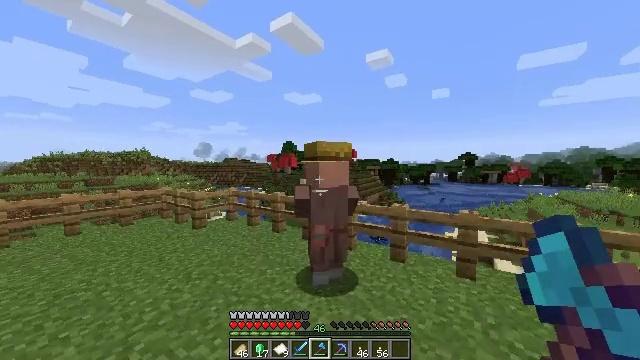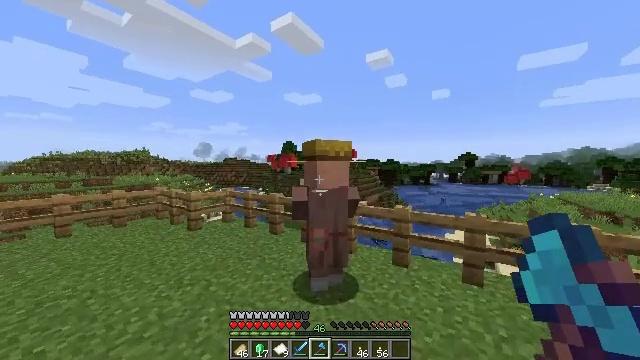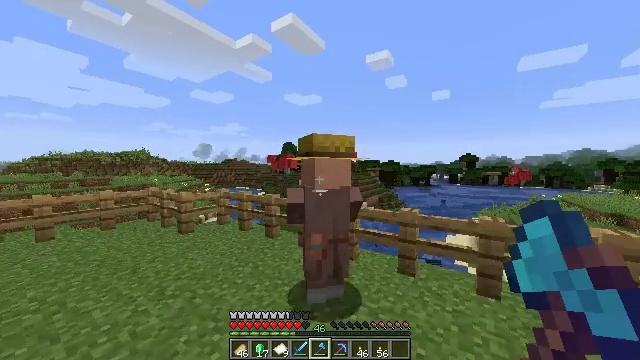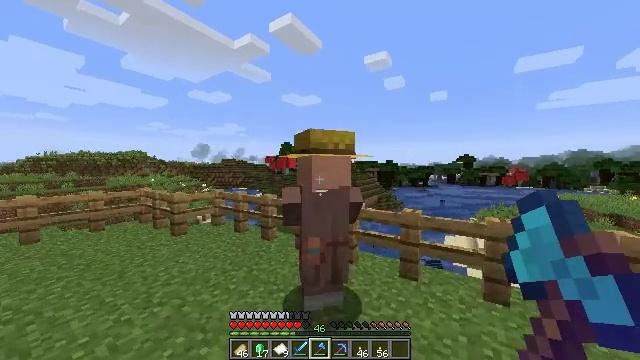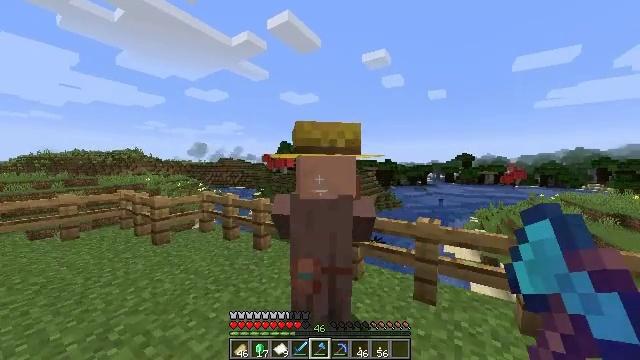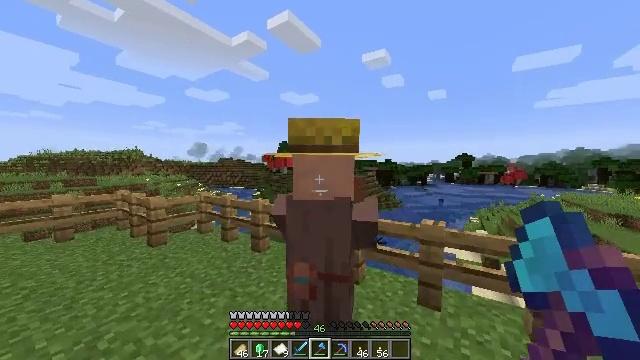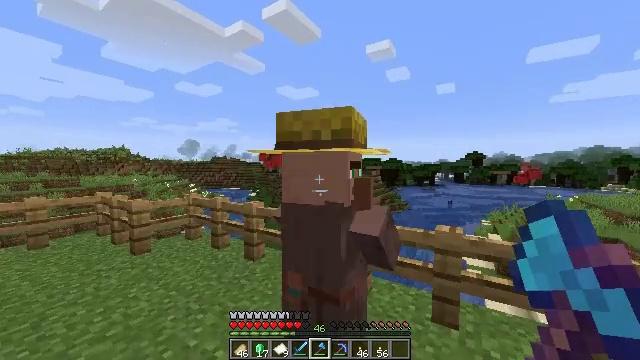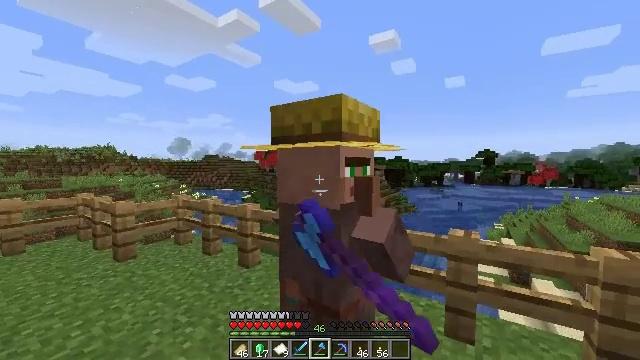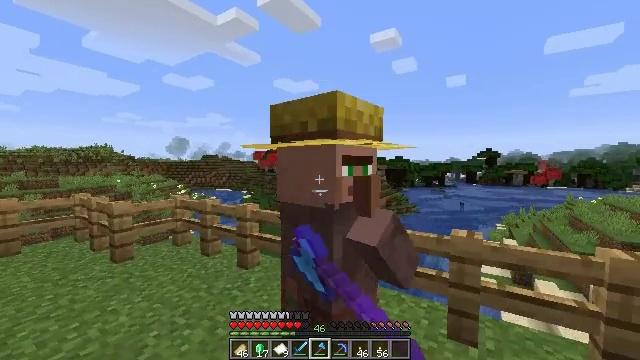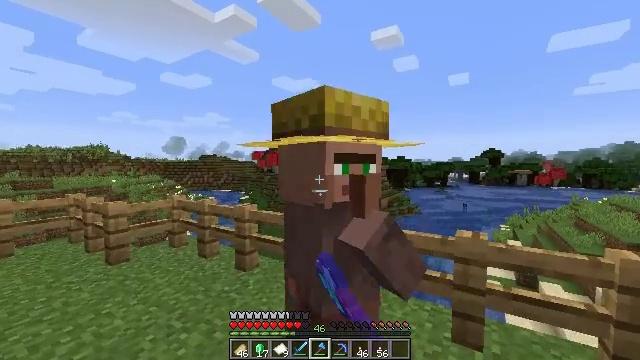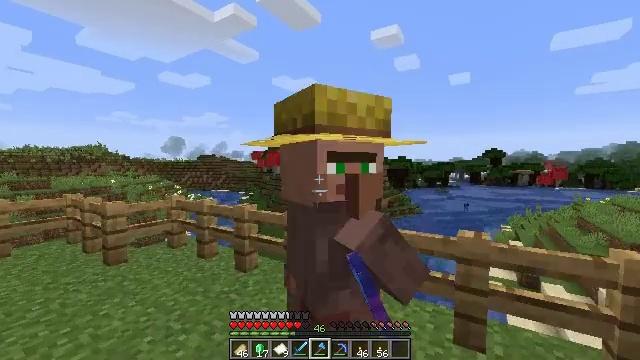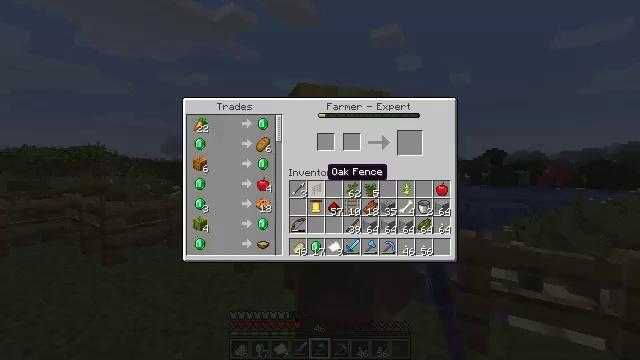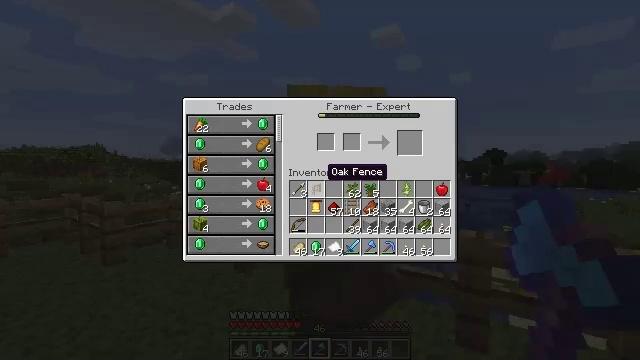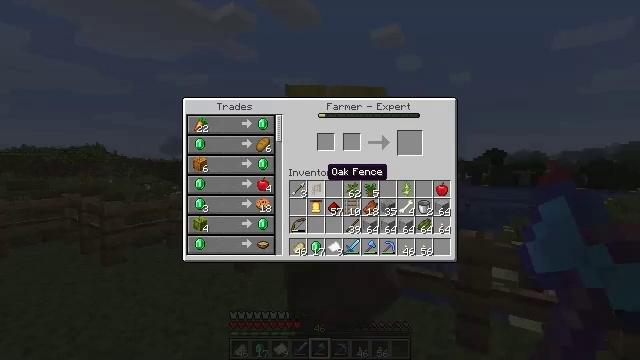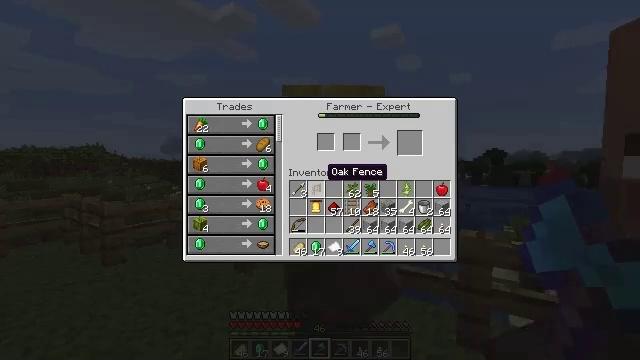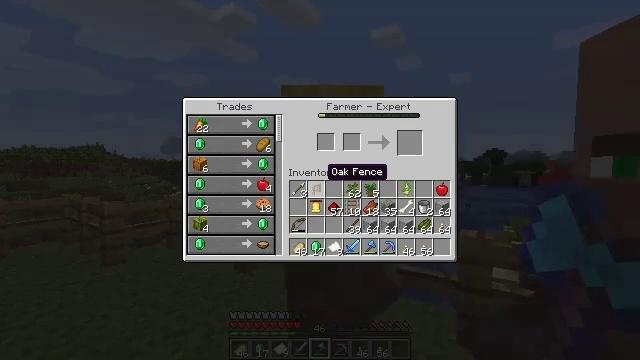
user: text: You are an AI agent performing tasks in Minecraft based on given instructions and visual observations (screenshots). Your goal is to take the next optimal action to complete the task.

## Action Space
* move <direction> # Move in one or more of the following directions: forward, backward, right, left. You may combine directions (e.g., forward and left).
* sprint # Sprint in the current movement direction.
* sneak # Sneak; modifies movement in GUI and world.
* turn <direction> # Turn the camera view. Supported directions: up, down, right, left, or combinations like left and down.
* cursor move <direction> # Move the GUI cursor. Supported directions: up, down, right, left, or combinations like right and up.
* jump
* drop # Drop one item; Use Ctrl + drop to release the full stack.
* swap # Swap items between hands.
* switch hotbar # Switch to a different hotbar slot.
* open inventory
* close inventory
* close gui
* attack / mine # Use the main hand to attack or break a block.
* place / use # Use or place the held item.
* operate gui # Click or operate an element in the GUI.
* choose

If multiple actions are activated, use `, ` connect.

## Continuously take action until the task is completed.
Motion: motion action
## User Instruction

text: Craft a suspicious stew.
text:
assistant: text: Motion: move forward
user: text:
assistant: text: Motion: move forward
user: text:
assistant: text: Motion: move forward
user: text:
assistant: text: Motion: move forward
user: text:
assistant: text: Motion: no_op
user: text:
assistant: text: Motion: use / place
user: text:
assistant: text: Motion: use / place
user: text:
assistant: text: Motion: use / place
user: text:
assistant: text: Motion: no_op
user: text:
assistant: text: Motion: no_op
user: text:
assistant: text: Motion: open gui
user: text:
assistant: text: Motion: no_op
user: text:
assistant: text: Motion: no_op
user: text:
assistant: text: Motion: no_op
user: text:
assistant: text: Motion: no_op
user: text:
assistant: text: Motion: no_op
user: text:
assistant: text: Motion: no_op
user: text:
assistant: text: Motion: no_op
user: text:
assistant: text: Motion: no_op
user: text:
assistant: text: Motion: no_op
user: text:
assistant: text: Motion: no_op
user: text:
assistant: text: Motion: no_op
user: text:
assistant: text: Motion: no_op
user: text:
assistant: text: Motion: no_op
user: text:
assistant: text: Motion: no_op
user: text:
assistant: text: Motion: no_op
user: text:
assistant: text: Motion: no_op
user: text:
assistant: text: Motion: no_op
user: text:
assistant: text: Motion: no_op
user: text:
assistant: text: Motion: no_op